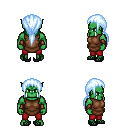
a pixel art fantasy rpg character, male body template, orc, green skin, brown tunic, red pants, white cyan ponytail hairstyle, cloth bracers, ghillies, four views (front, back, left, right), 2x2 character sprite sheet, small pixel art, hard edges, no anti-aliasing